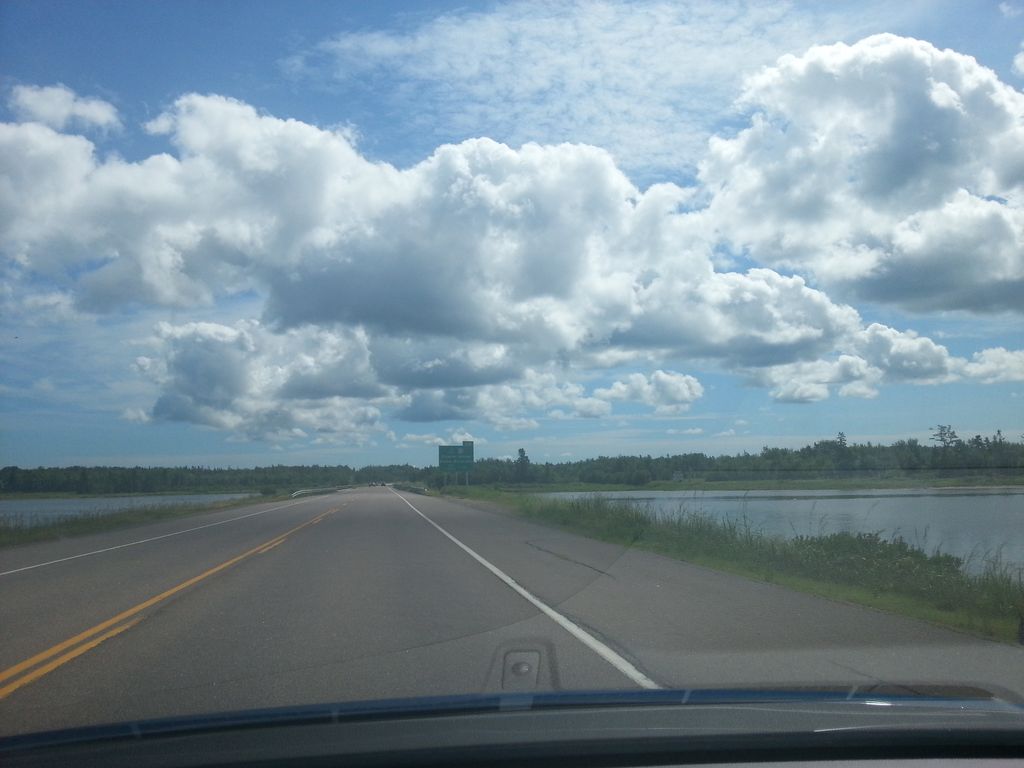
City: charlottetown